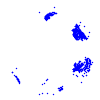
Particle: pion